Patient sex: F
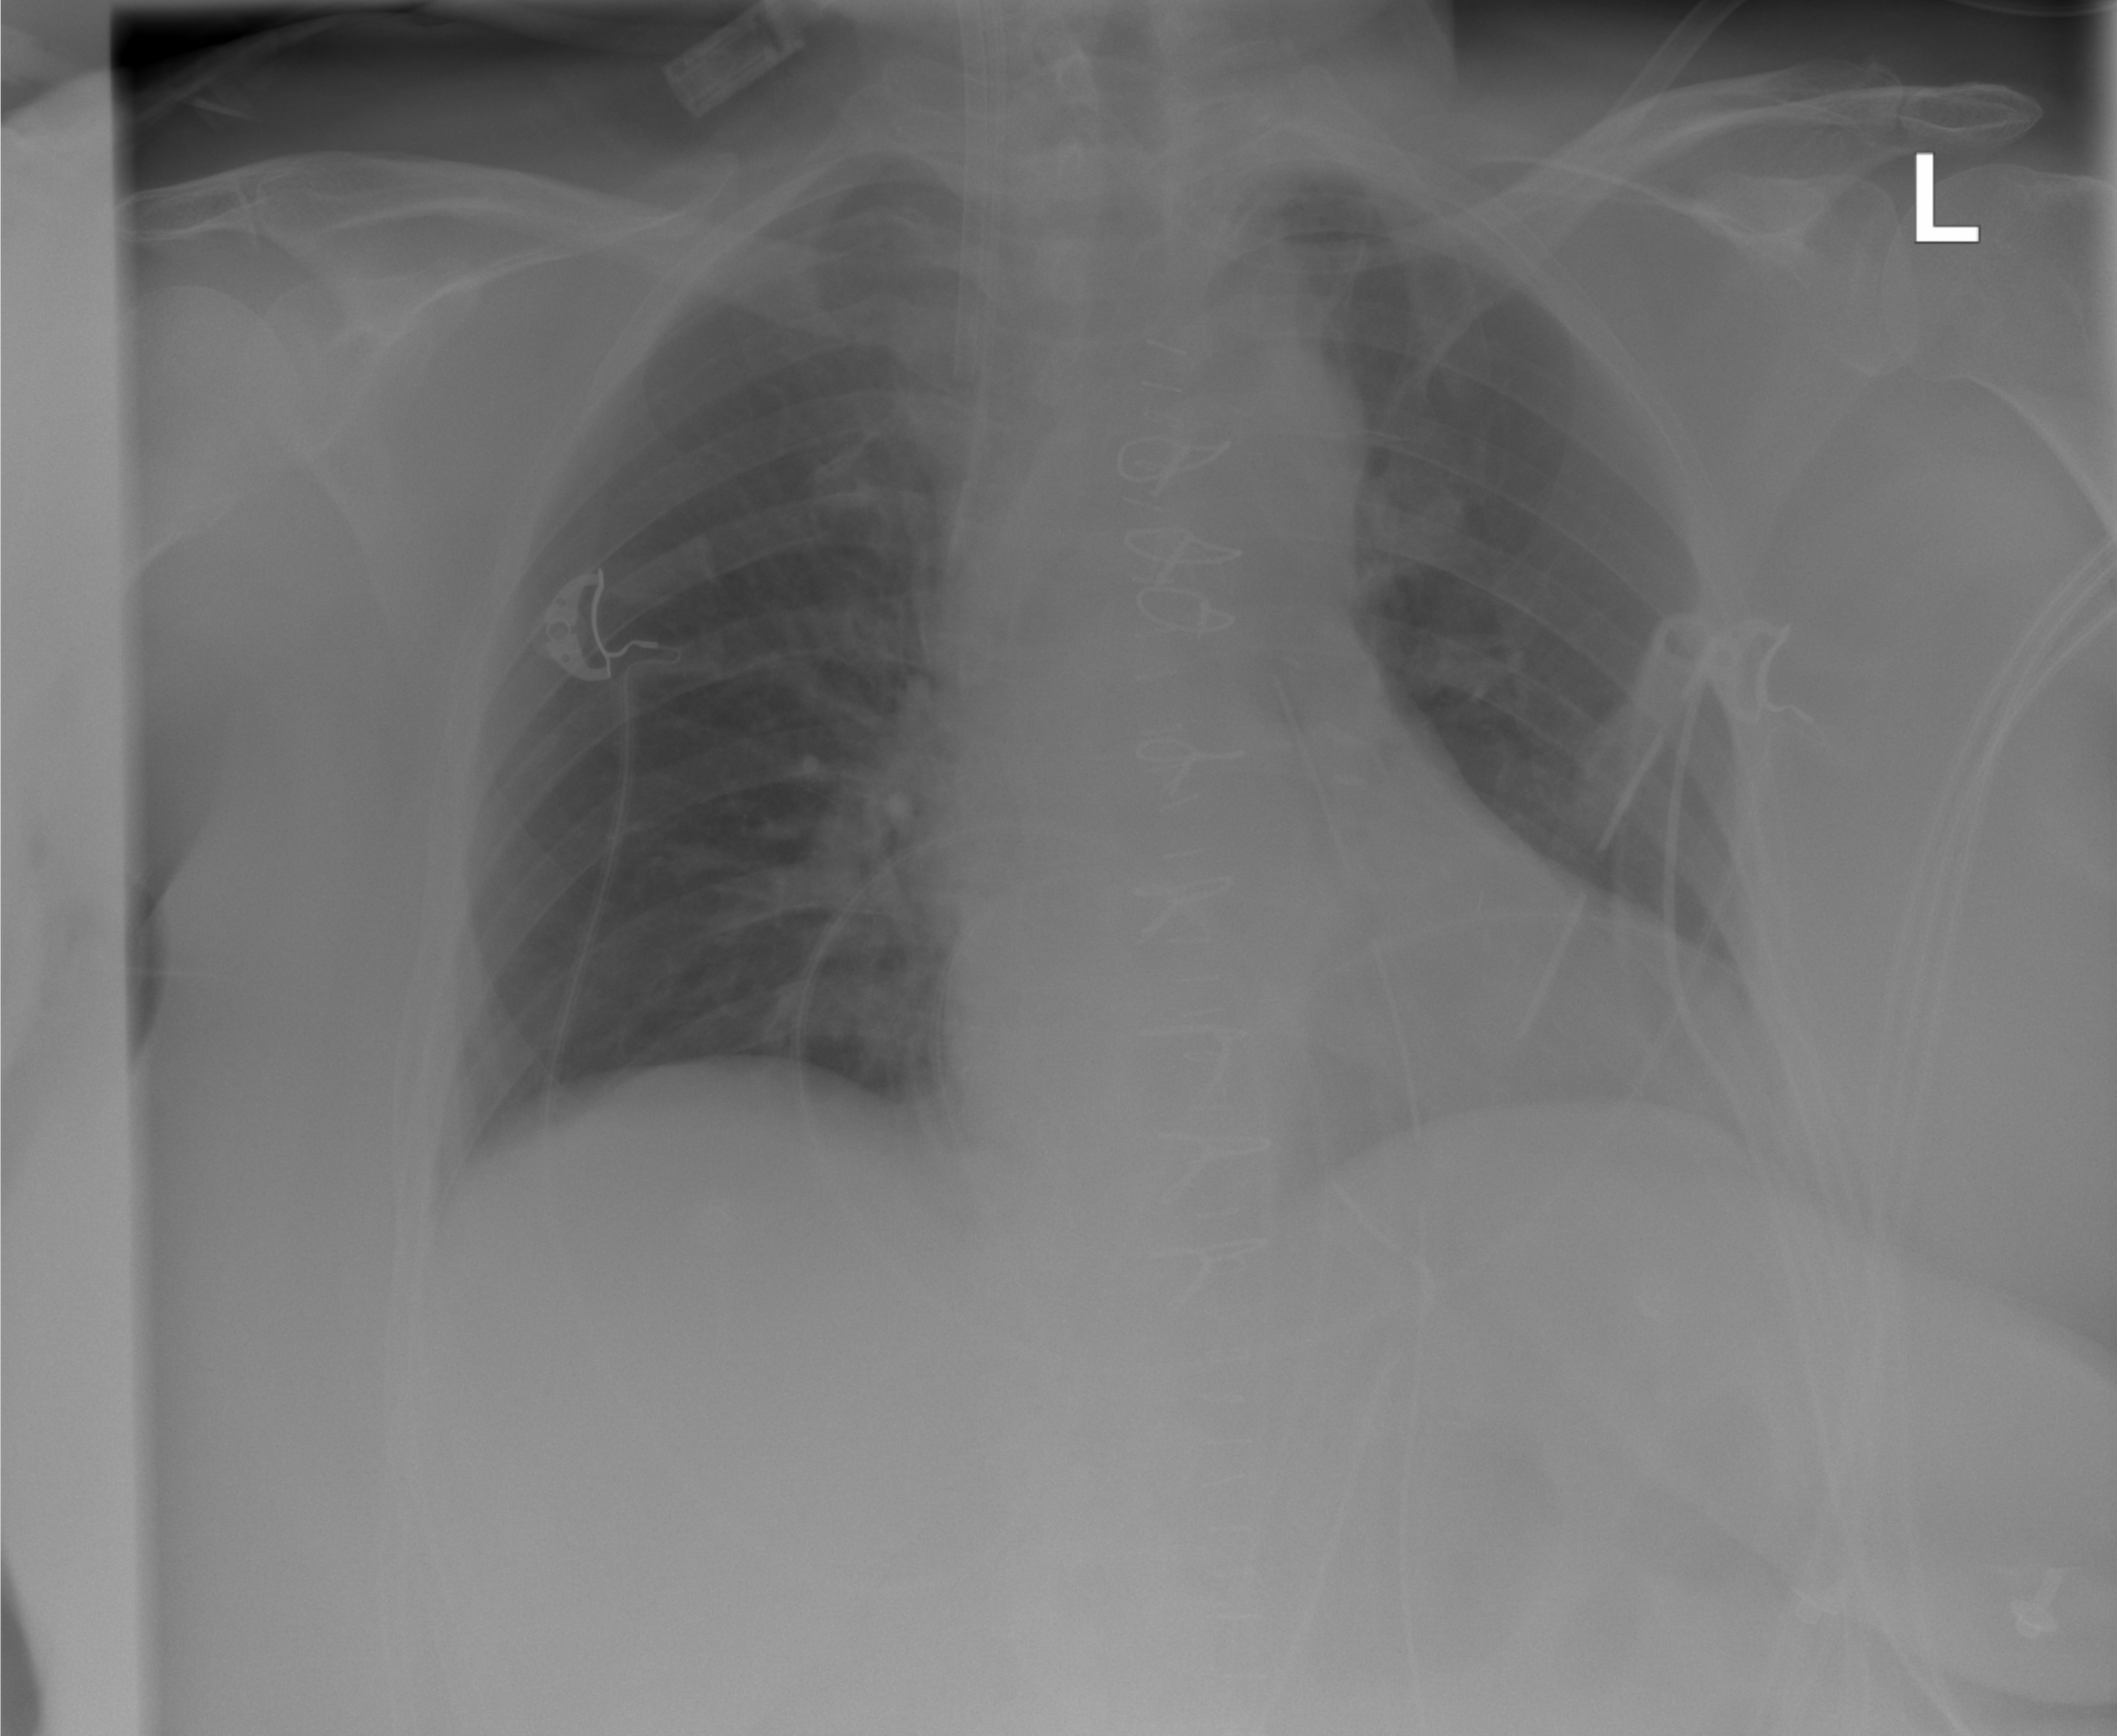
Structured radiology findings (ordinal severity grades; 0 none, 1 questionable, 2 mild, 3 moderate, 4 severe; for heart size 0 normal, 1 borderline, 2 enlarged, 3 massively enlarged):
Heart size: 0
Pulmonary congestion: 0
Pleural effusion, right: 0
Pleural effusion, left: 0
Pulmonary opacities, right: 0
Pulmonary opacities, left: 0
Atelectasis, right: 0
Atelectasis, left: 1